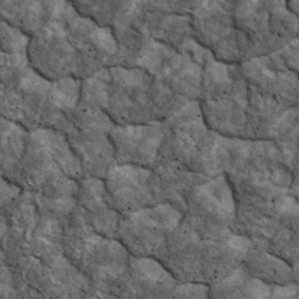
Label: non_frost